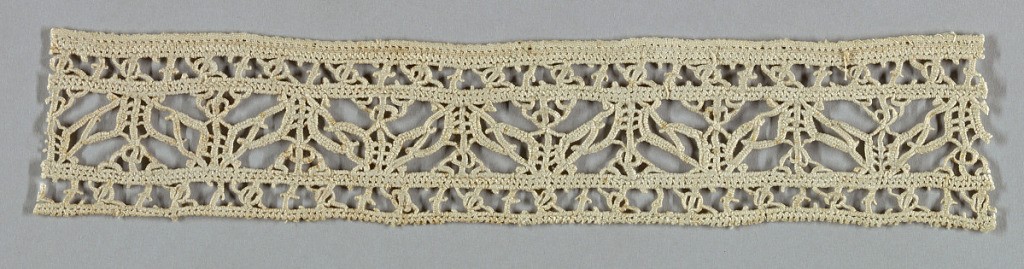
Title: Border
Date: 16th century
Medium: linen Technique: grid of withdrawn element work with needle lace, reticella style
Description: One wide and two narrow borders in geometric forms.